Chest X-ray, PA view. Patient: 72 years old, sex F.
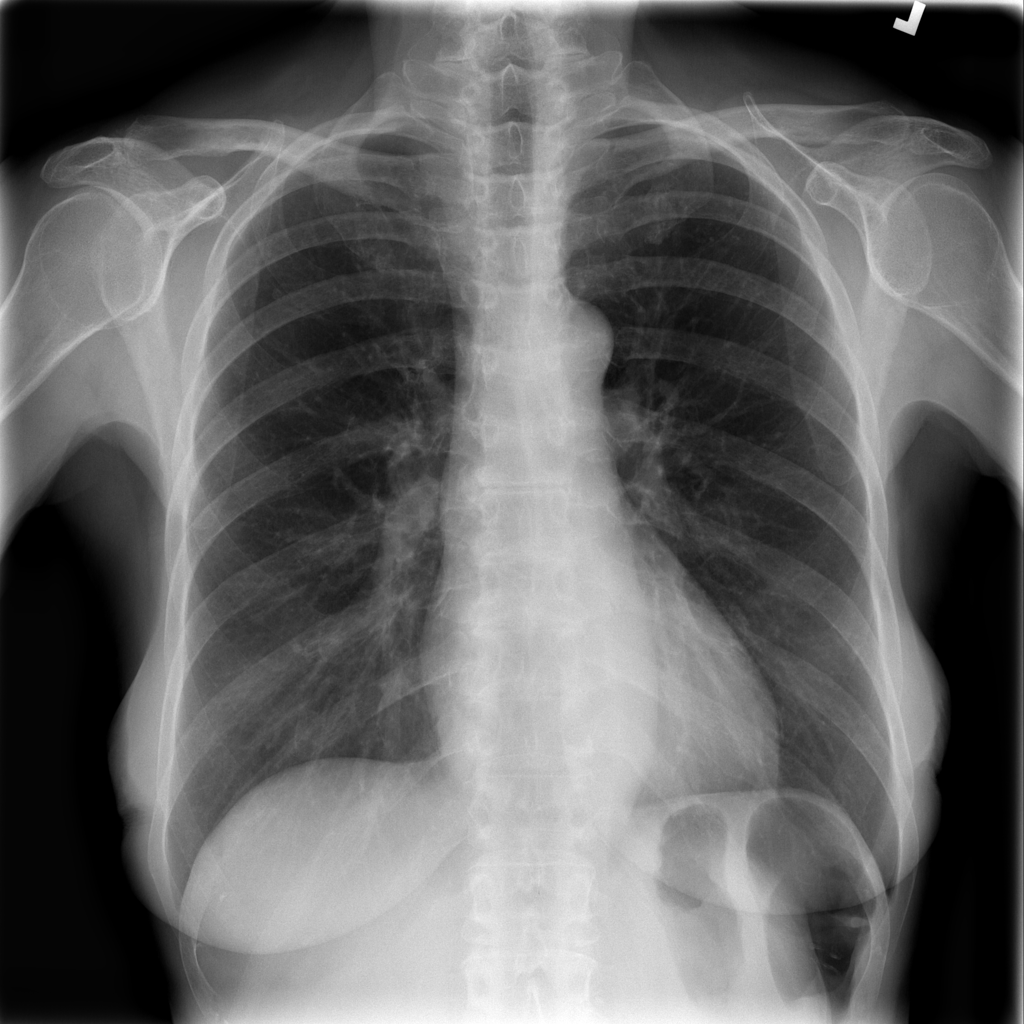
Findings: Infiltration